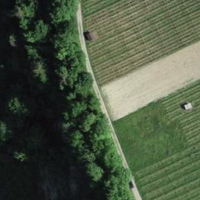
EUNIS habitat code: 40
Species observed at this site:
Euonymus europaeus
Ornithogalum umbellatum